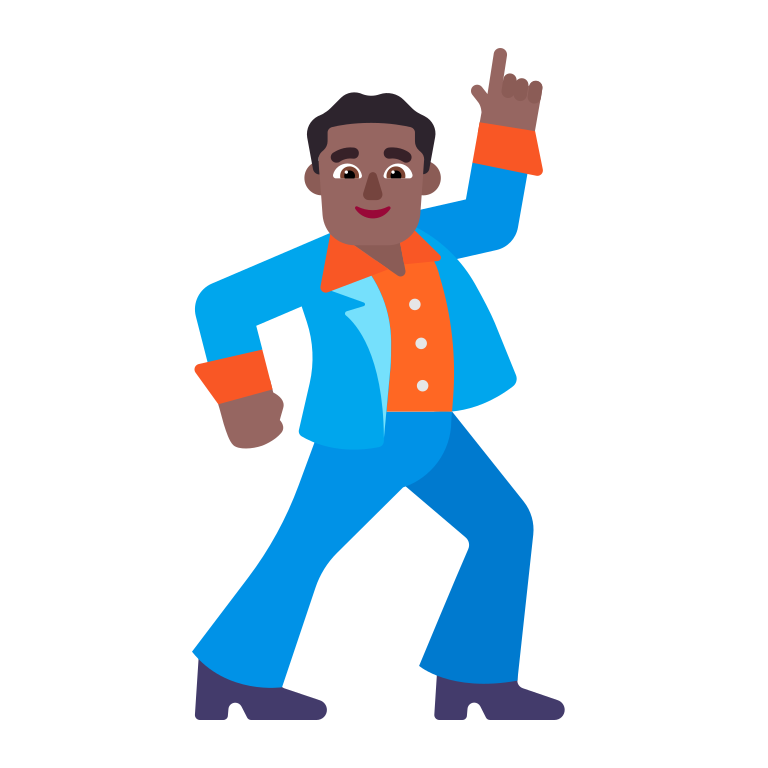
man dancing flat  dark